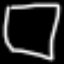
Label: square